Field crop: maize
Growth stage: 2
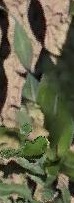
Species: maize